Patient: sex M, age 72
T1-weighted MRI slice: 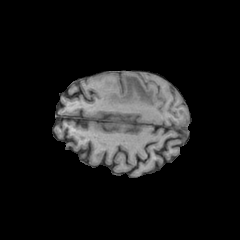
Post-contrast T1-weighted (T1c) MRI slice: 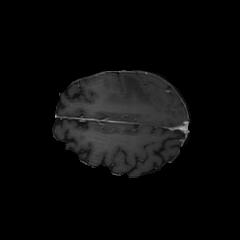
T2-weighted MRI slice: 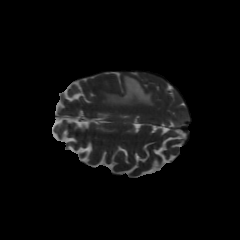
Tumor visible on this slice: yes
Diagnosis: Glioblastoma, IDH-wildtype
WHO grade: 4